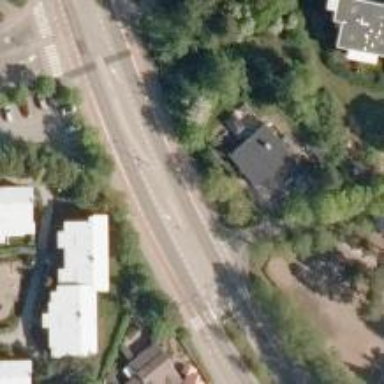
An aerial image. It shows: Road with "give way" sign.